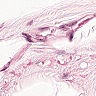
Metastatic tissue present: no